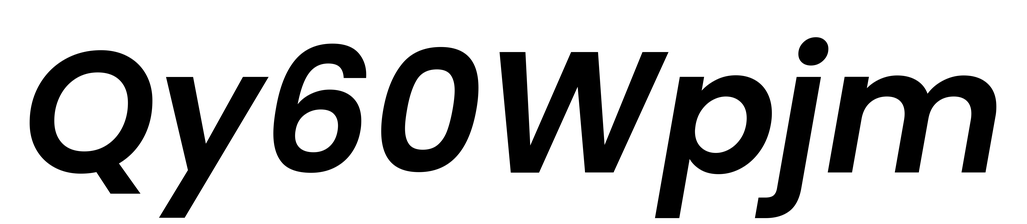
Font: Poppins-SemiBoldItalic